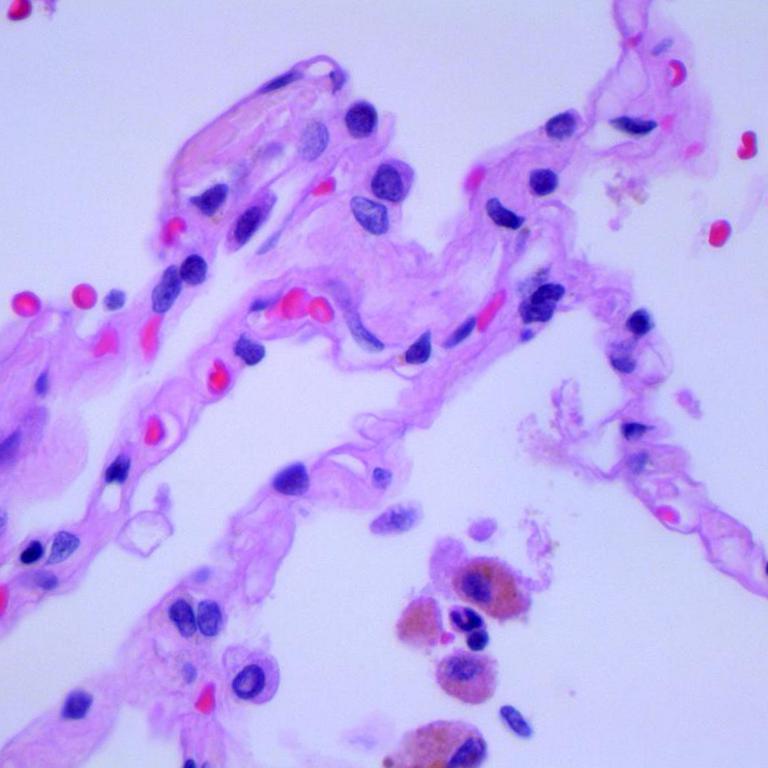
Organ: lung
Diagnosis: benign